Question: I've been playing around with <URL> for the first time on a remote Ubuntu instance.
It seems to be running fine but when I list the running processes using 'pm2 list' the formatting of the table is a bit messed up.

It's not a big deal as everything appears to be working but was just wondering why the display is showing like this.
This is Ubuntu 14.04 with node 0.10.25 connecting over Putty
Any ideas?
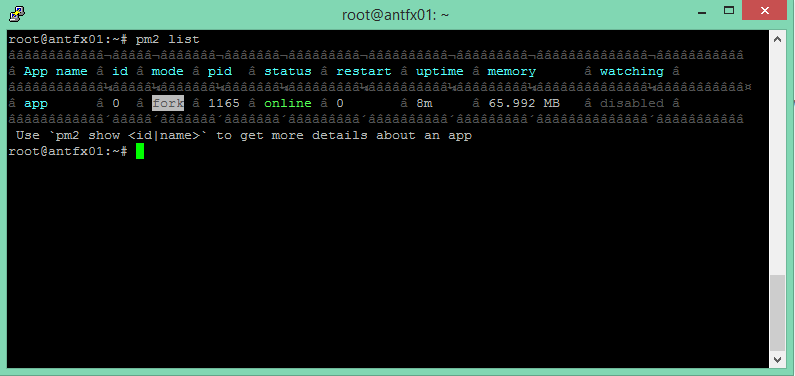
Answer: This is very likely an issue with your Putty character encoding. Please have a look at <URL> answer and see if it fixes things for you.